Question: I created a simple test ASP.NET MVC application trying to use the Application Cache. Chrome seems to work fine, however in IE 10/11, it is giving us the following messages when trying to download the cache. Any ideas or sample where this is working?

I have tried a number of things including a smaller file to download. I saw there is a limit that can cause a similar error.
Manifest
'''
CACHE MANIFEST
#VERSION 9
CACHE:
/Content/site.css
NETWORK:
*
FALLBACK:
'''
Index View
'''
@{
Layout = null;
}
<!DOCTYPE html>
<html manifest="home/manifest">
<head>
<meta name="apple-mobile-web-app-capable" content="yes" />
<meta name="apple-mobile-web-app-status-bar-style" content="black" />
<meta http-equiv="CACHE-CONTROL" content="NO-CACHE" />
<meta http-equiv="EXPIRES" content="0" />
<meta http-equiv="PRAGMA" content="NO-CACHE" />
<title>Offline Test</title>
<link rel="Stylesheet" href="/Content/site.css"
type="text/css" />
<script src="/Scripts/jquery-1.10.2.min.js"
type="text/javascript"></script>
<script>
$(function () {
});
</script>
</head>
<body>
</body>
</html>
'''
MVC Controller
'''
[OutputCache(Duration = 0, NoStore = true)]
public class HomeController : Controller
'''
MVC Action
'''
public ContentResult Manifest()
{
Response.Cache.SetCacheability(System.Web.HttpCacheability.NoCache);
return new ContentResult
{
ContentType = "text/cache-manifest",
Content = RenderPartialViewToString("Manifest"),
ContentEncoding = System.Text.Encoding.UTF8
};
// Doesn't work. Content type is still html
//Response.ContentType = "text/cache-manifest";
//Response.ContentEncoding = System.Text.Encoding.UTF8;
//Response.Cache.SetCacheability(System.Web.HttpCacheability.NoCache);
//return PartialView();
}
'''
I tried adding a SetNoStore() call in the Application_EndRequest handler but it didn't make any difference.
'''
public override void Init()
{
base.Init();
EndRequest += Application_EndRequest;
}
private void Application_EndRequest(object sender, EventArgs e)
{
HttpContext.Current.Response.Cache.SetNoStore();
}
'''
Thanks!
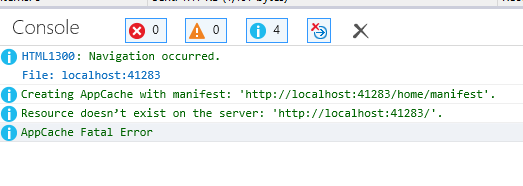
Answer: Remove the 'no-store' in the 'Cache-Control'-Header, it breaks the appCache in IE10/IE11 (see <URL>.